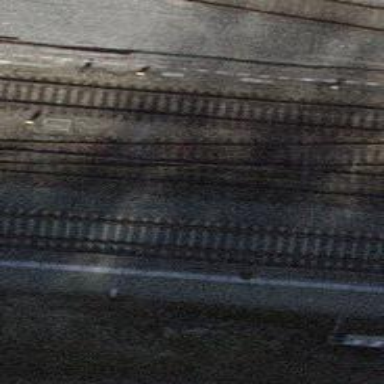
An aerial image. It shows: Siding railway track with electrified contact line.